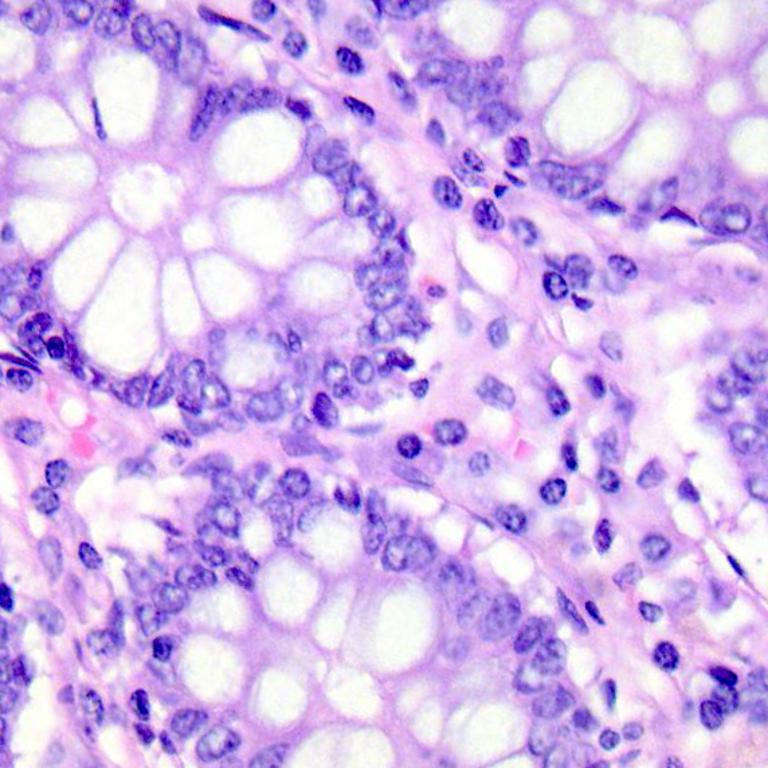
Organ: colon
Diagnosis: benign